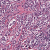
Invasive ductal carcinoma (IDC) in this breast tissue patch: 1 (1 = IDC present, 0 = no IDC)